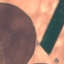
Land use / land cover class: AnnualCrop